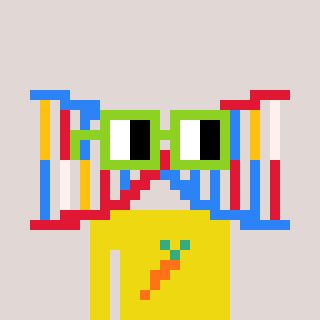
a pixel art character with square light green glasses, a dna-shaped head and a yellow-colored body on a warm background